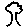
Label: tree